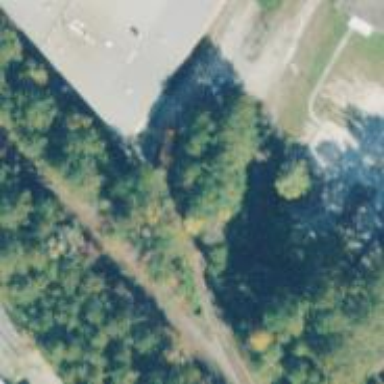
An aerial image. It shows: Abandoned railway spur.